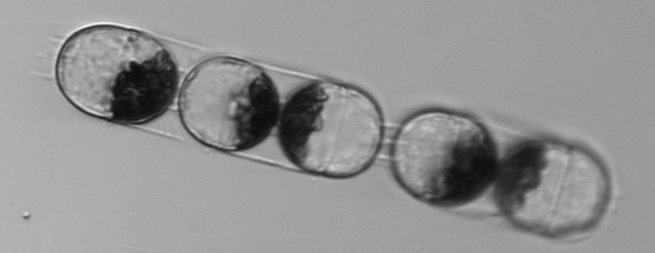
Label: Stephanopyxis